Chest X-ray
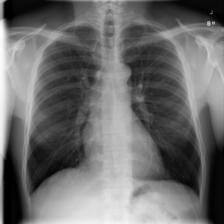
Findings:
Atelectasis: negative
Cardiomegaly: negative
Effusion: negative
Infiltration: negative
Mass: negative
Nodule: negative
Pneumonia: negative
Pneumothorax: negative
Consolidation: negative
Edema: negative
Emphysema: negative
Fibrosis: negative
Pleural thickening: negative
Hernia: negative